Question: I am getting a strange crash listed in crashlytics for 'UIImage imageNamed:' method. This crash appears only on iOS8 and is a persistent issue for many users. Although, strangely I have not been able to reproduce the issue while testing.
Please refer the image of crash log from crashlytics.

I guess, this may have to do something with the internal working of 'imageNamed:' method.
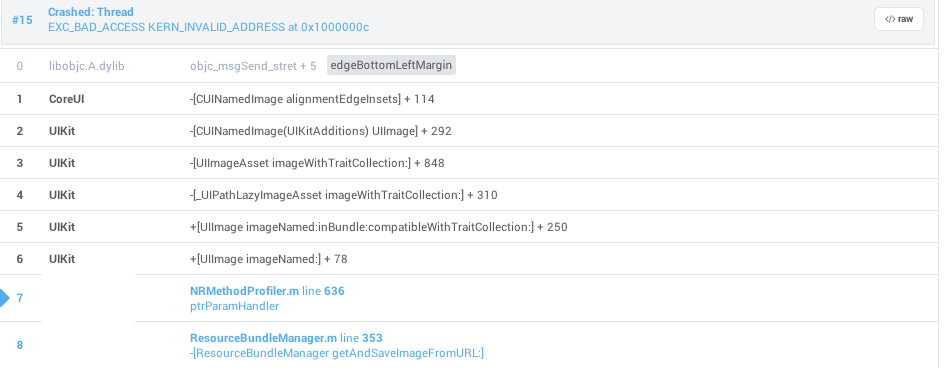
Answer: The issue got resolved after I moved the 'UIImage imageNamed:' method from background thread to main thread. Incidentally, this should always have given a run-time crash, because that method is supposed to run on main thread only(as all UIKit methods), but for some reason previous versions of iOS let it run. In iOS8 though it crashes more often, but not always.